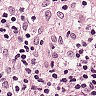
Metastatic tissue present: no